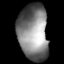
Tissue: lung
Cell type: Epithelial cells
Senescence score: 0.2376
Nuclear area (px): 1639
Mean DAPI intensity: 129.612